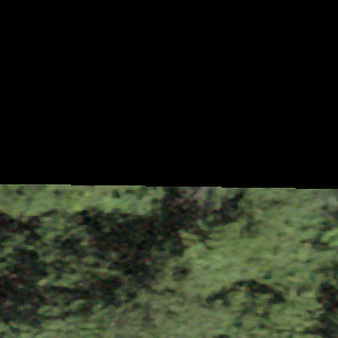
Label: other